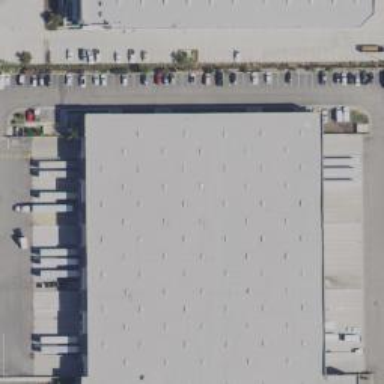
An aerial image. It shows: Warehouse.